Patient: sex M, age 30
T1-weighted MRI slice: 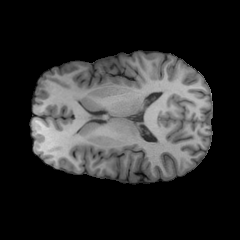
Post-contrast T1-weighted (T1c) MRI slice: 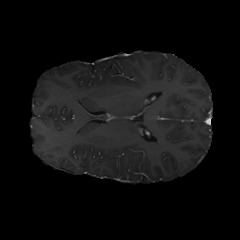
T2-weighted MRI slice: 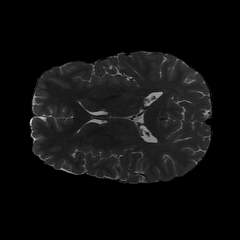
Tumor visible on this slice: no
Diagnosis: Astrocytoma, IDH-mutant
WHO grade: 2